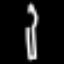
Label: fork